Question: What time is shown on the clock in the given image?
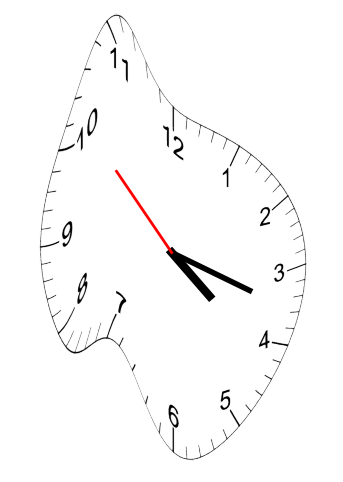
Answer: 04:17:52